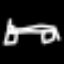
Label: bed